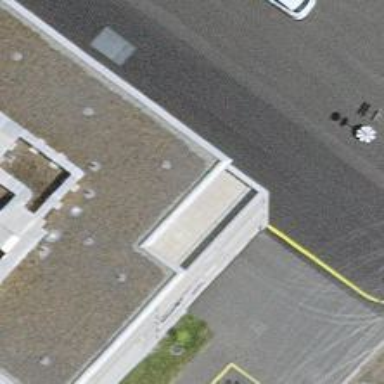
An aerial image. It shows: Rack for bicycle parking.